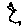
Label: bird